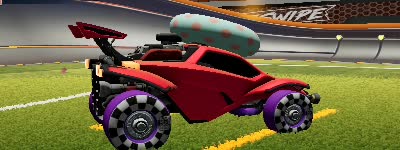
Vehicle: octane